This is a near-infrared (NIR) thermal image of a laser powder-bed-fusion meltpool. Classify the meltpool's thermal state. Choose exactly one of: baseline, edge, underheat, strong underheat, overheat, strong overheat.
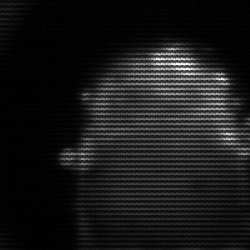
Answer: baseline